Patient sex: M
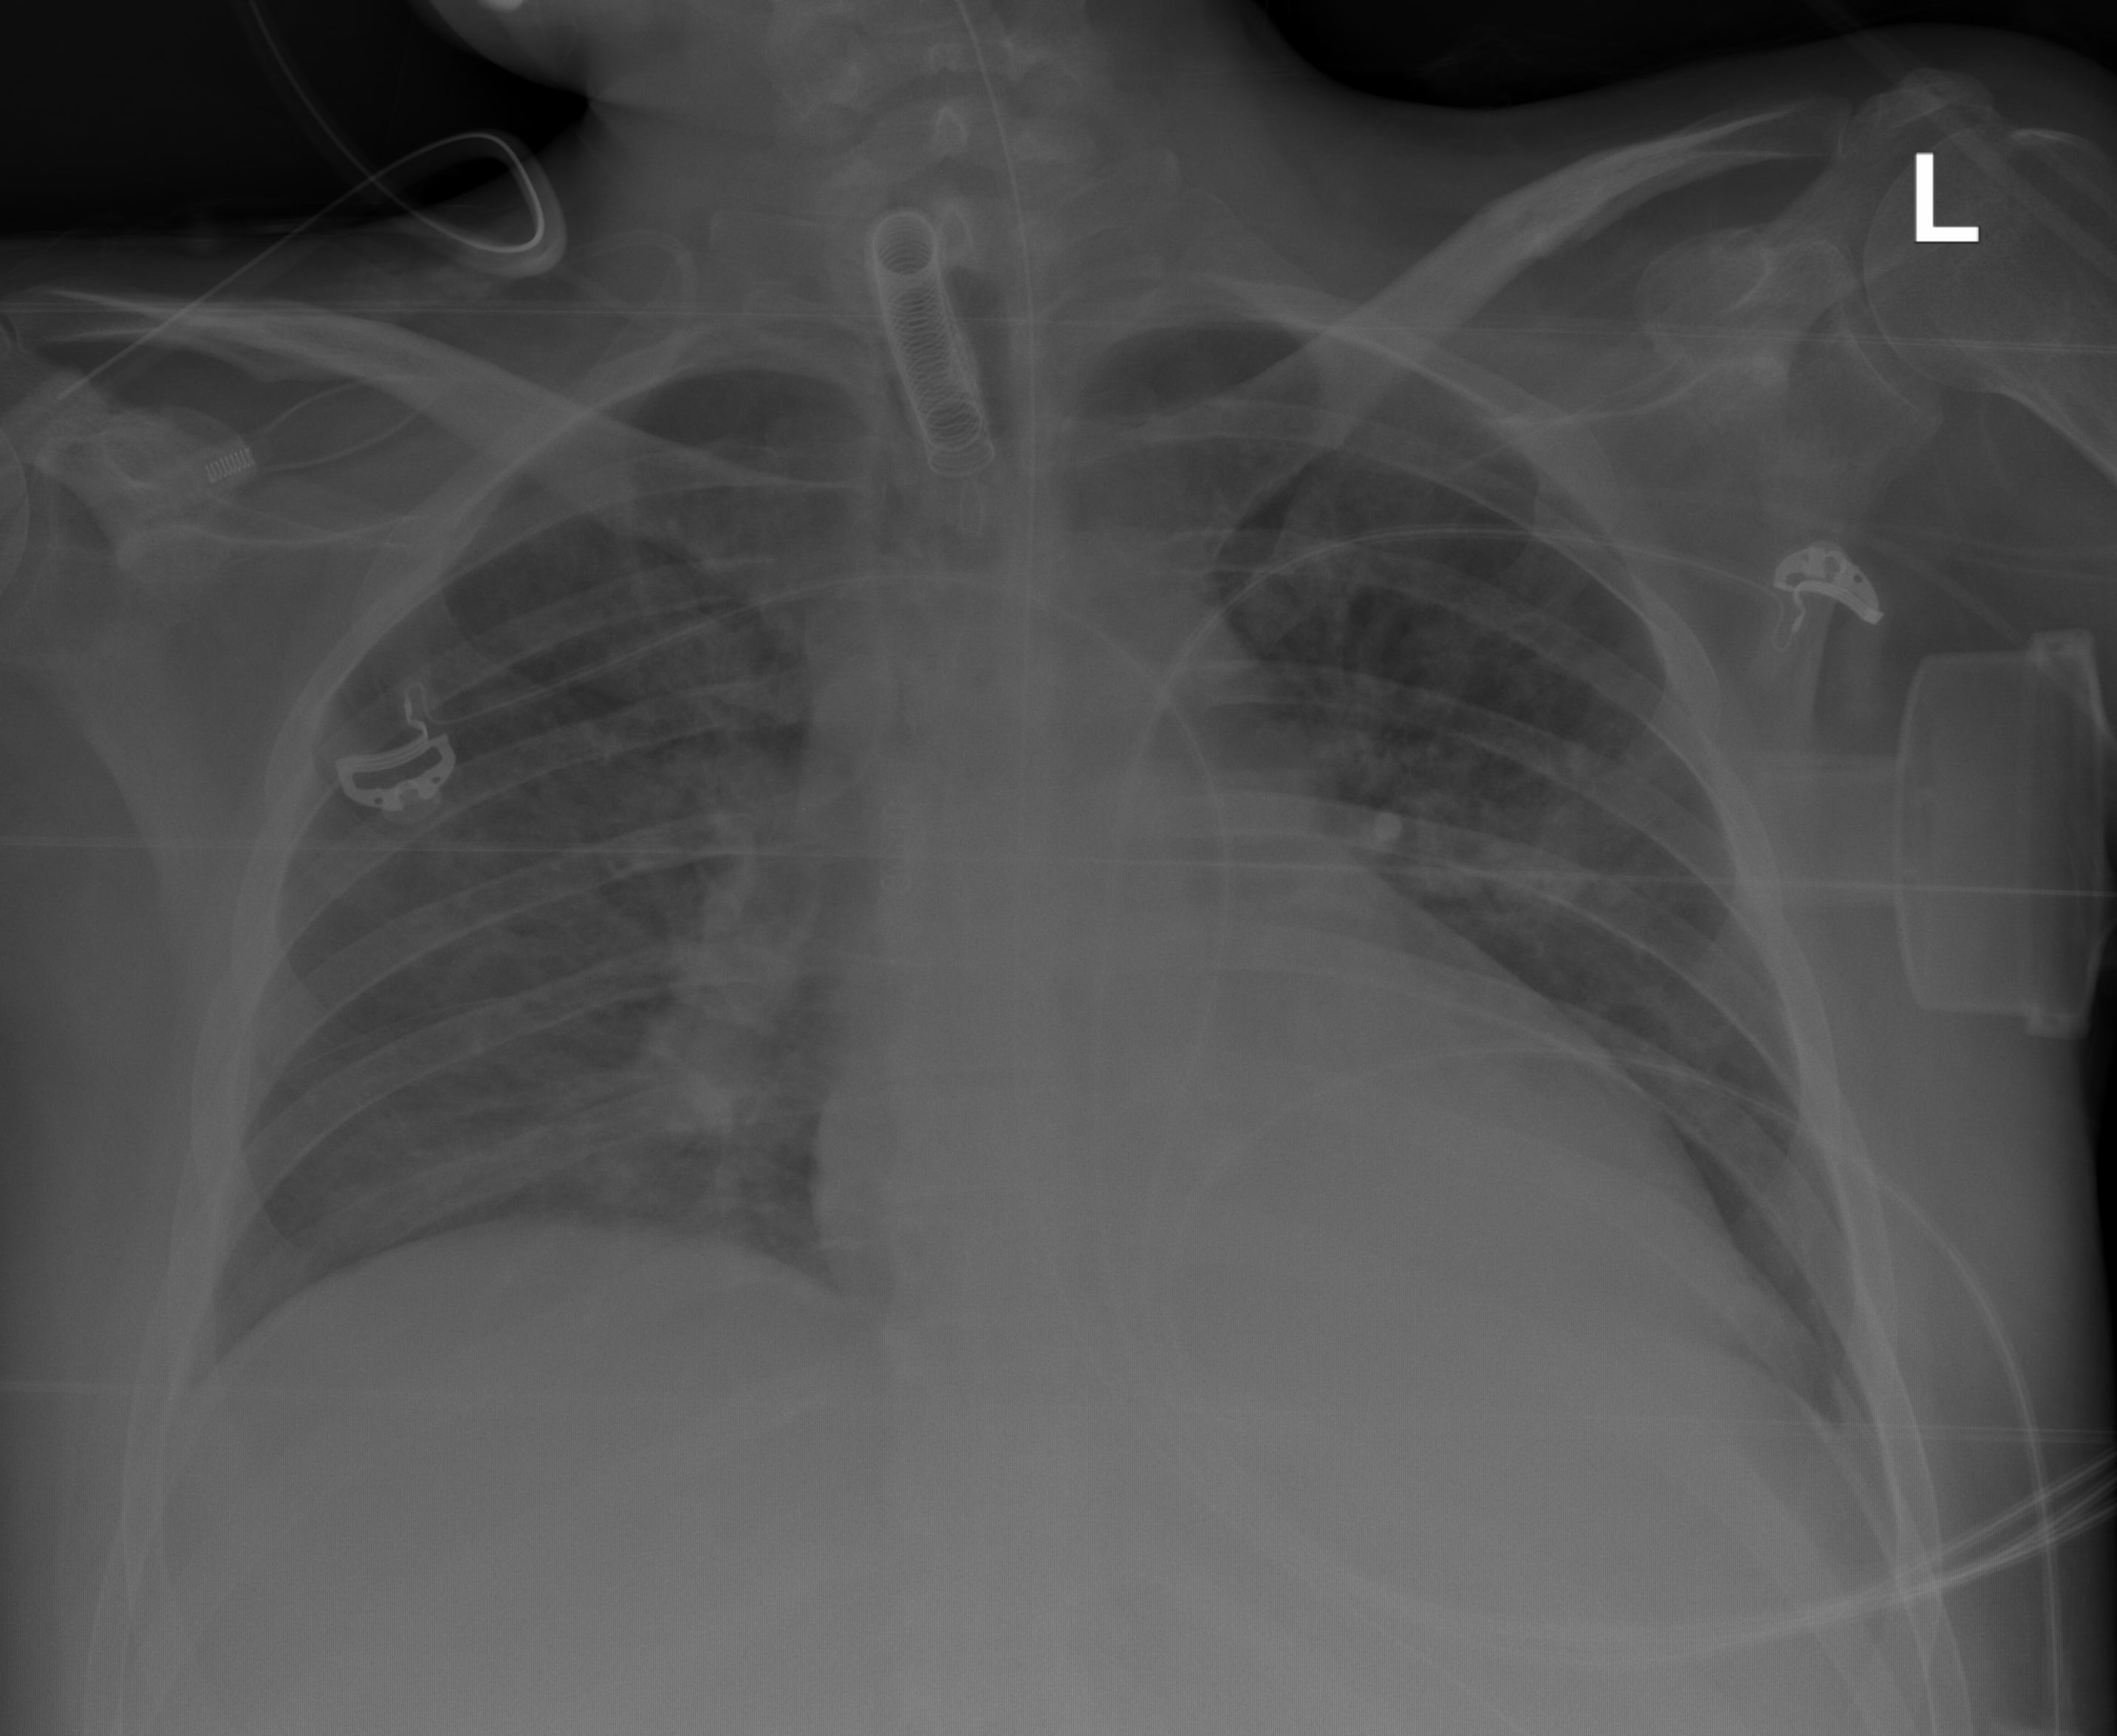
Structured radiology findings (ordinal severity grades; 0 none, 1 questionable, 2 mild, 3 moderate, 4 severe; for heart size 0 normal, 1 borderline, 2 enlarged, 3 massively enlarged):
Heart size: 2
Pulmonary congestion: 2
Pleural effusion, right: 0
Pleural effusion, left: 2
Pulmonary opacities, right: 2
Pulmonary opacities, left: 0
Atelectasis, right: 2
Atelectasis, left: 2